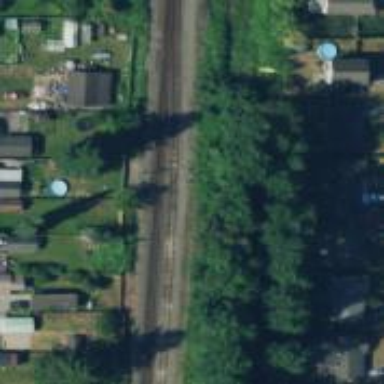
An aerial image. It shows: Railway signal.